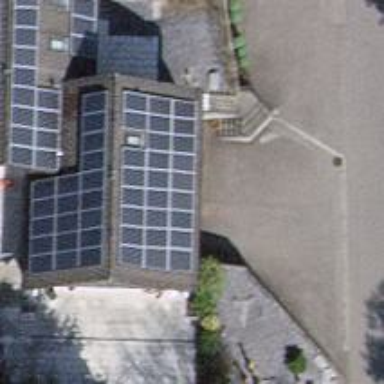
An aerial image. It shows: Solar power generator using photovoltaic method with solar photovoltaic panel types.